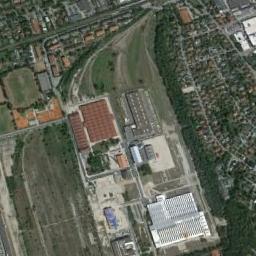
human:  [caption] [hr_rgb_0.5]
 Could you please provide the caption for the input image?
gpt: There are many buildings of different shapes beside the railway station .

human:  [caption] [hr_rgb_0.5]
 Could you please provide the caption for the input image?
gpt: There is a railway station in the crowded city .

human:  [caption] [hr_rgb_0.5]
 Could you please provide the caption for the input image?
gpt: The railway station has lots of railways and some buildings and a residential area is next to the railway station .

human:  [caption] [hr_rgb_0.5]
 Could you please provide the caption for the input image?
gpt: The railway station is next to some buildings and trees .

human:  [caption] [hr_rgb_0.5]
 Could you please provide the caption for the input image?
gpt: There are many buildings and green trees beside the railway station .